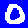
Digit: 0